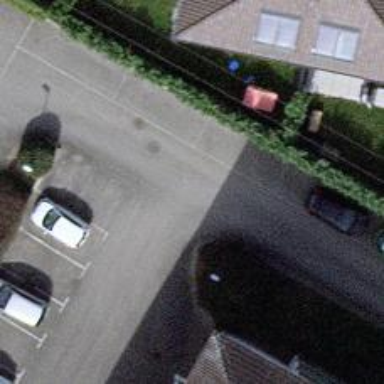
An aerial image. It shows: Parking aisle designated as service road.